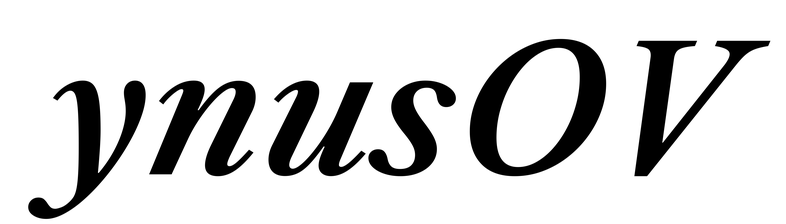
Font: LibreCaslonText-Italic_SemiBold_Italic